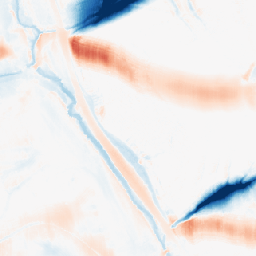
Category: morphological
Decomposition family: morphological_ellipse
Decomposition parameters: operation: average
width: 50
height: 20
Upsampling method: area
Upsampling parameters: scale: 8
Upsampling scale: 8